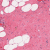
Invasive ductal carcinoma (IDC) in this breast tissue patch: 0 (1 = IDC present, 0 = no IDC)